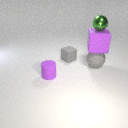
small gray rubber cube to the right of small purple rubber cylinder